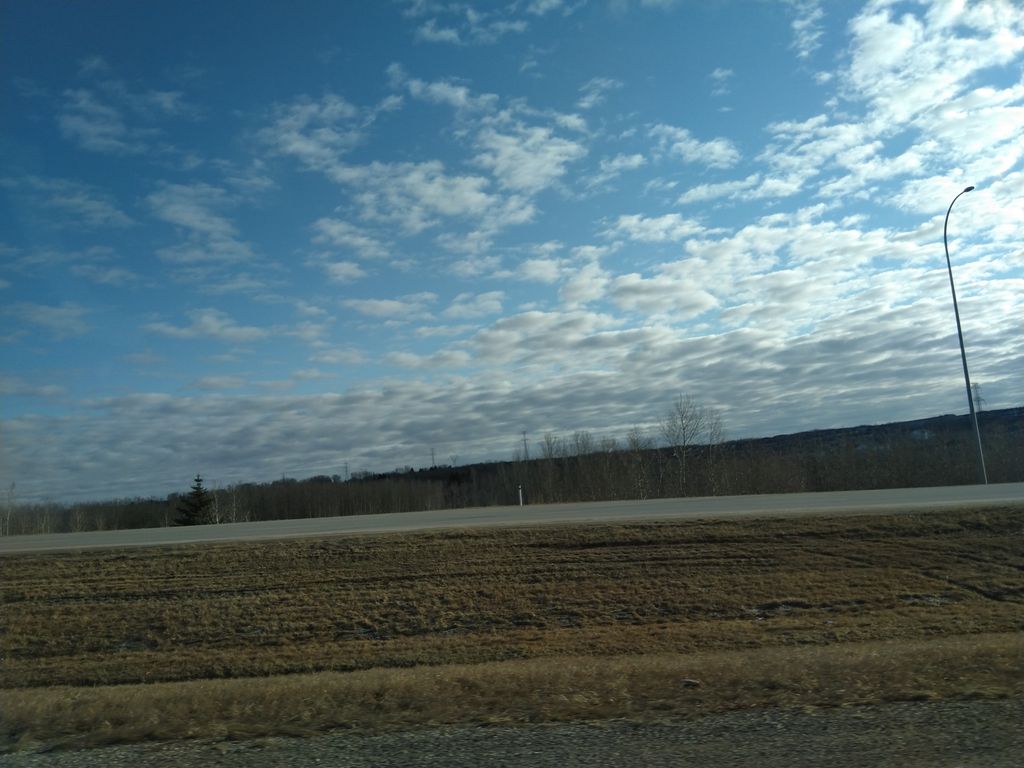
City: calgary